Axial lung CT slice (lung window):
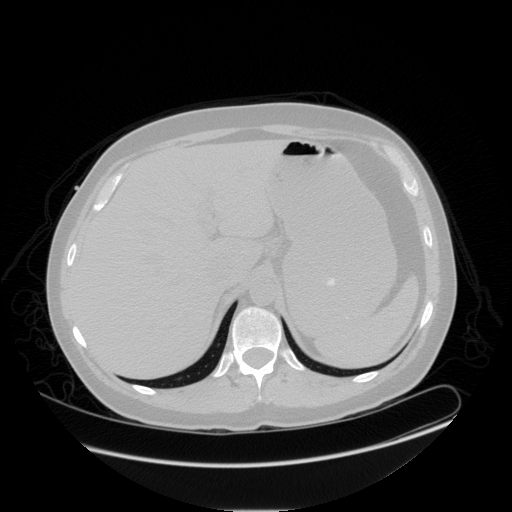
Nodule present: no